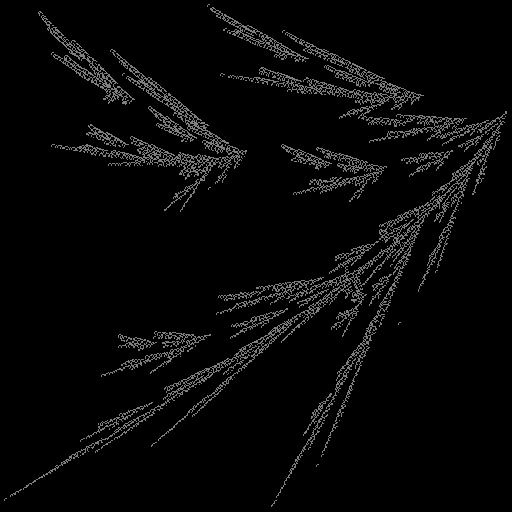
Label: filmyfern